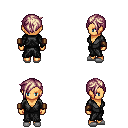
a pixel art fantasy rpg character, female body template, human, tanned skin, gray robe, white pants, white blonde pixie cut hairstyle, leather bracers, white slippers, four views (front, back, left, right), 2x2 character sprite sheet, small pixel art, hard edges, no anti-aliasing